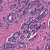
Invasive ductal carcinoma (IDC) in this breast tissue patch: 1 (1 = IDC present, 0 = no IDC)